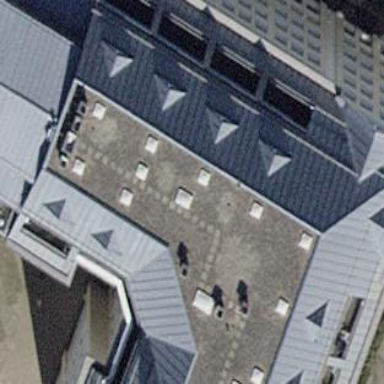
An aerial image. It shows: Office building with unique saltbox roof shape.